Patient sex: F
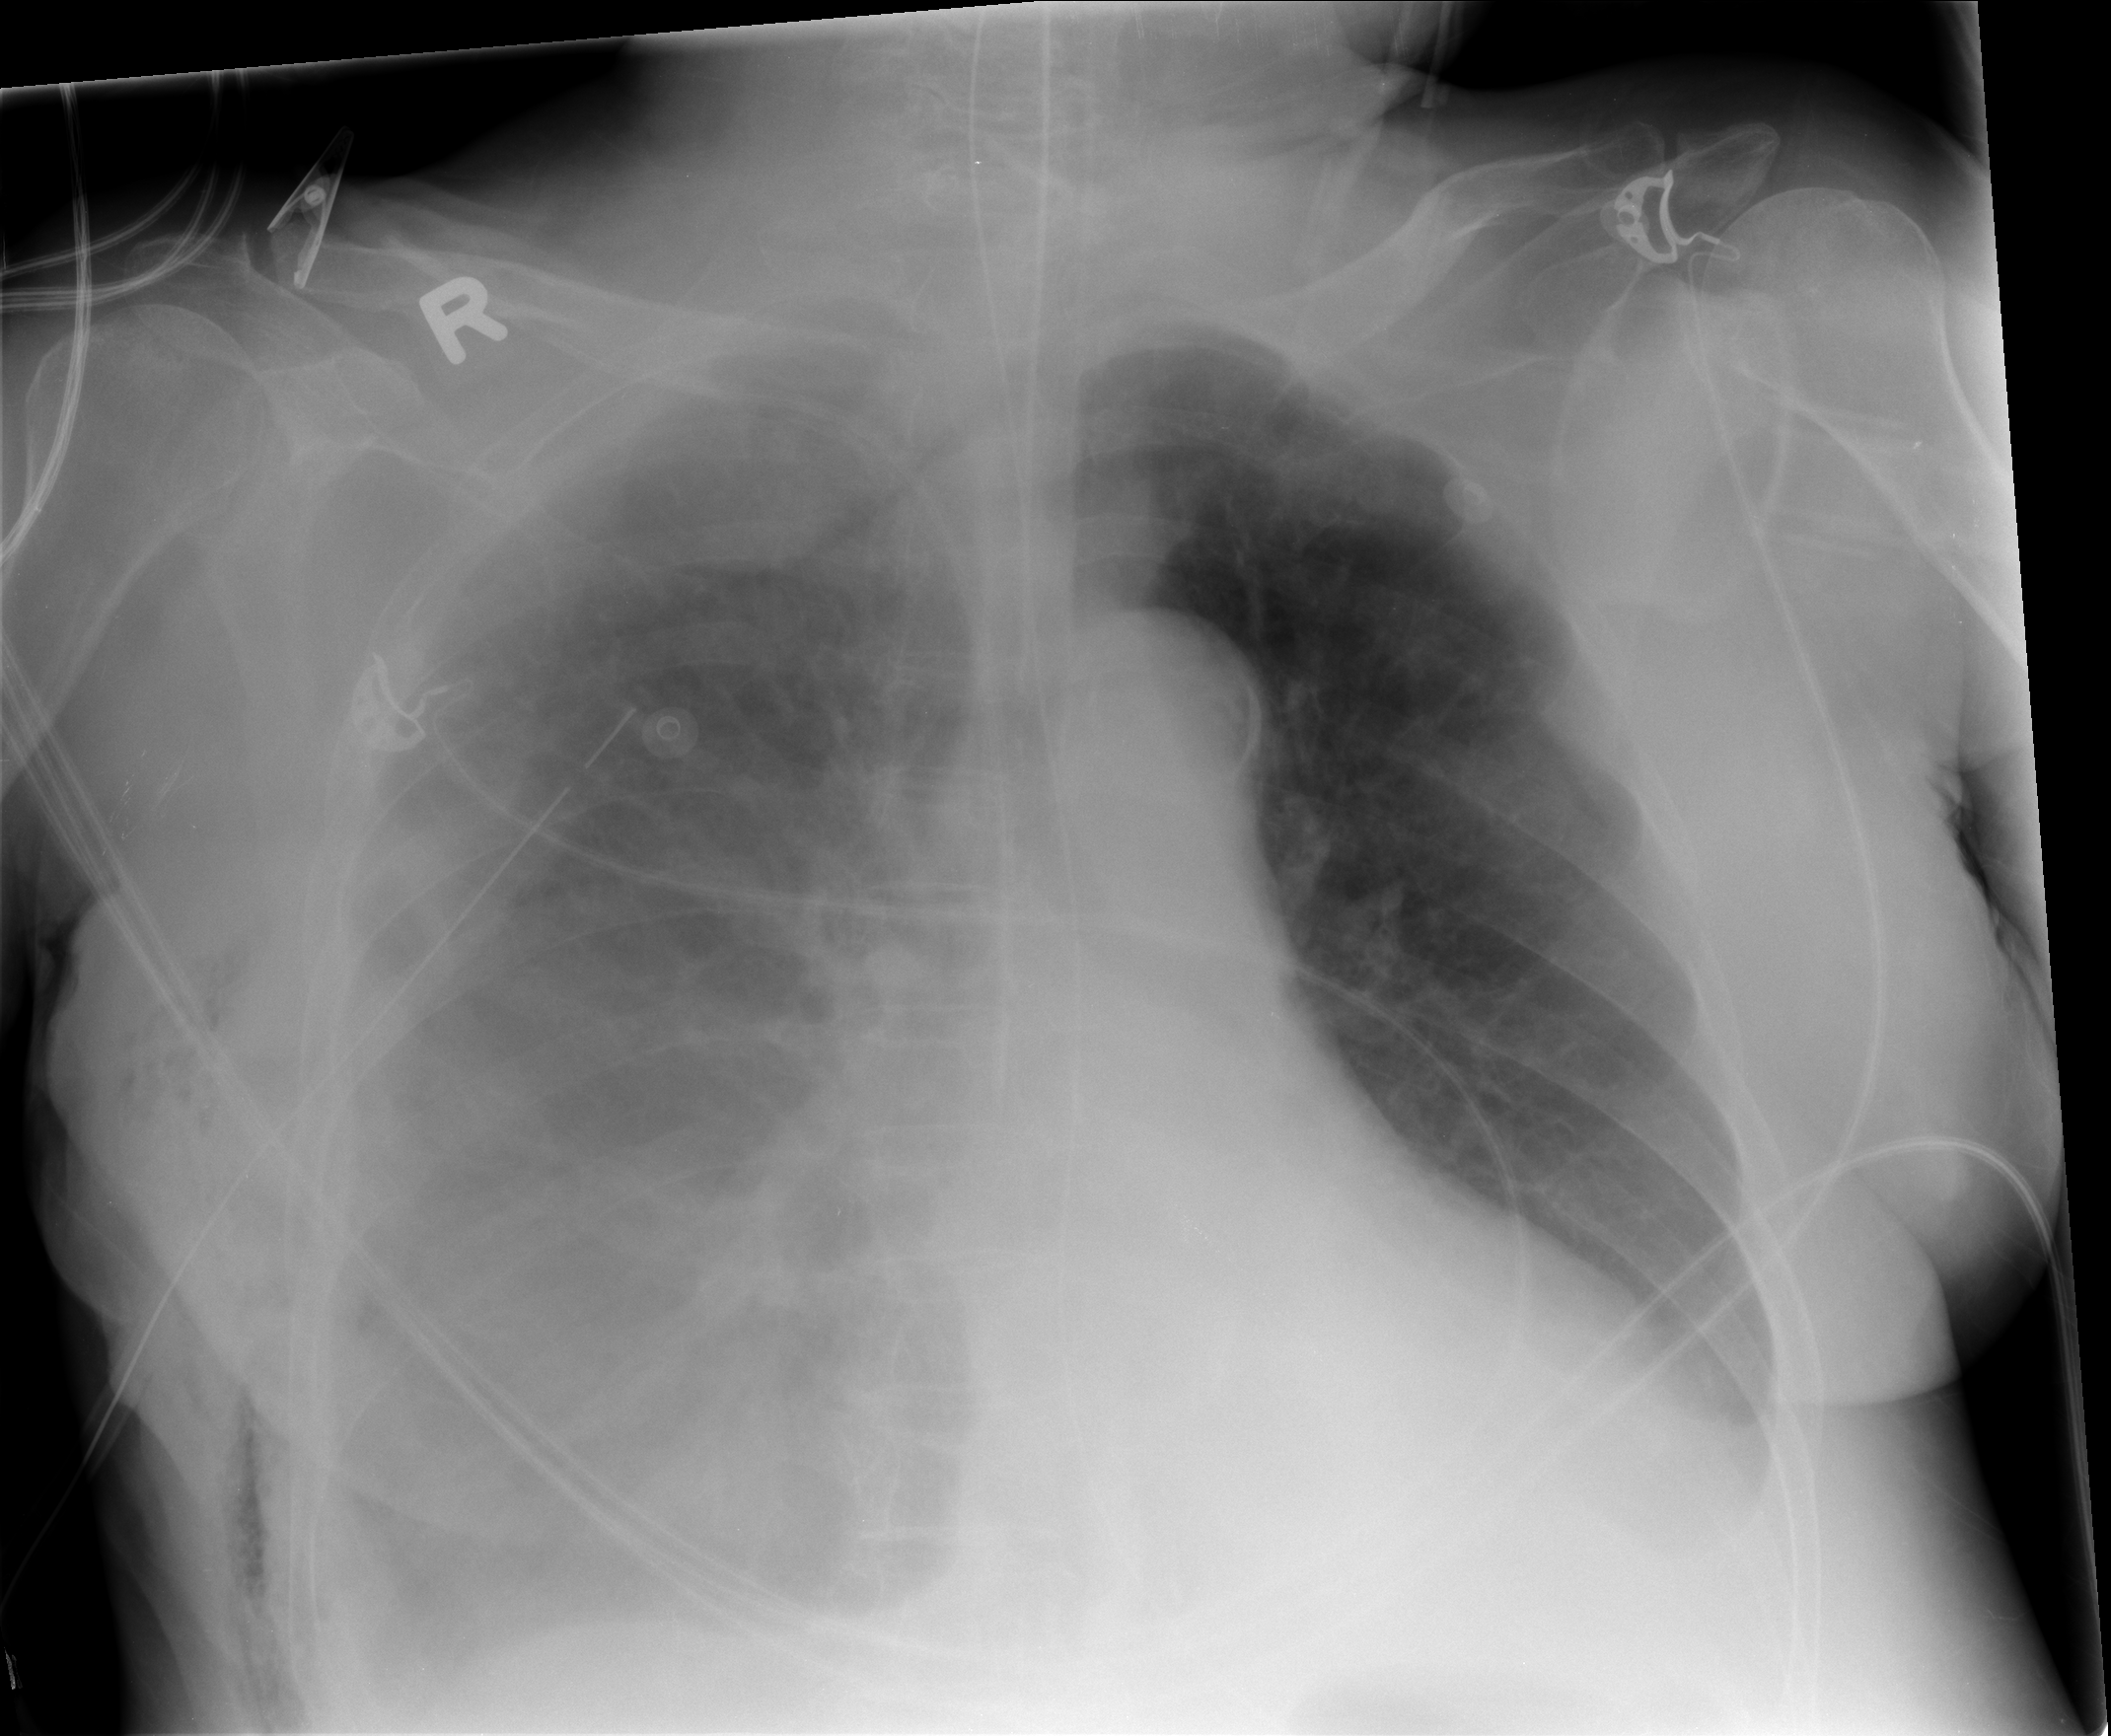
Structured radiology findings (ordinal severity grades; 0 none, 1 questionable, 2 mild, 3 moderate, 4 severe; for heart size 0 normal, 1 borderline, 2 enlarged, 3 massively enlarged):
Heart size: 0
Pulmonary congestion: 3
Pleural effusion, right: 2
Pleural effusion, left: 2
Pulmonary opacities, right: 2
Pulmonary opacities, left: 2
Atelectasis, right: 2
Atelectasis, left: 2